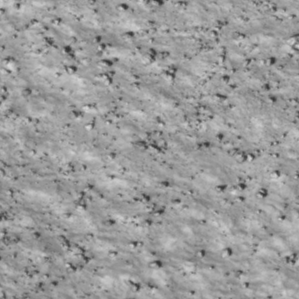
Label: non_frost